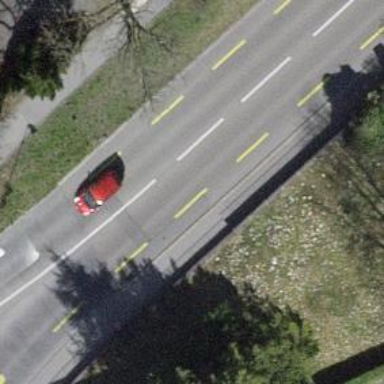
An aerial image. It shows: Primary highway with asphalt surface and lanes for cycling on both sides.